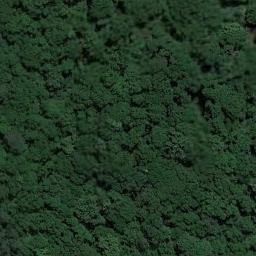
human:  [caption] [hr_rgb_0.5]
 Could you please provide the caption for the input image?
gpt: The forest has a lot of dense dark green trees .

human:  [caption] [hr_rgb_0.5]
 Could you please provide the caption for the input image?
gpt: The forest is full of green trees .

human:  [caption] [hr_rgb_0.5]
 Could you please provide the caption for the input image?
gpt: This is a dense forest .

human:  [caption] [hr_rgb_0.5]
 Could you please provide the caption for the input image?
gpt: Many dense green trees are in a forest .

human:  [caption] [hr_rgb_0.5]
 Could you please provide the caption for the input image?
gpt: A dense forest with many green trees .